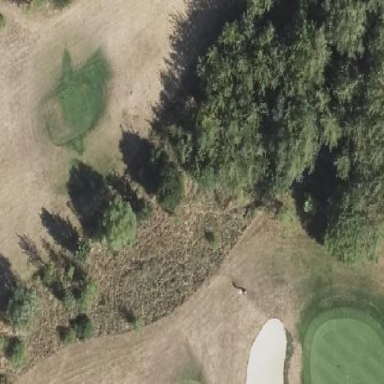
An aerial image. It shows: Rough area in golf course.